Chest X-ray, PA view. Patient: 38 years old, sex M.
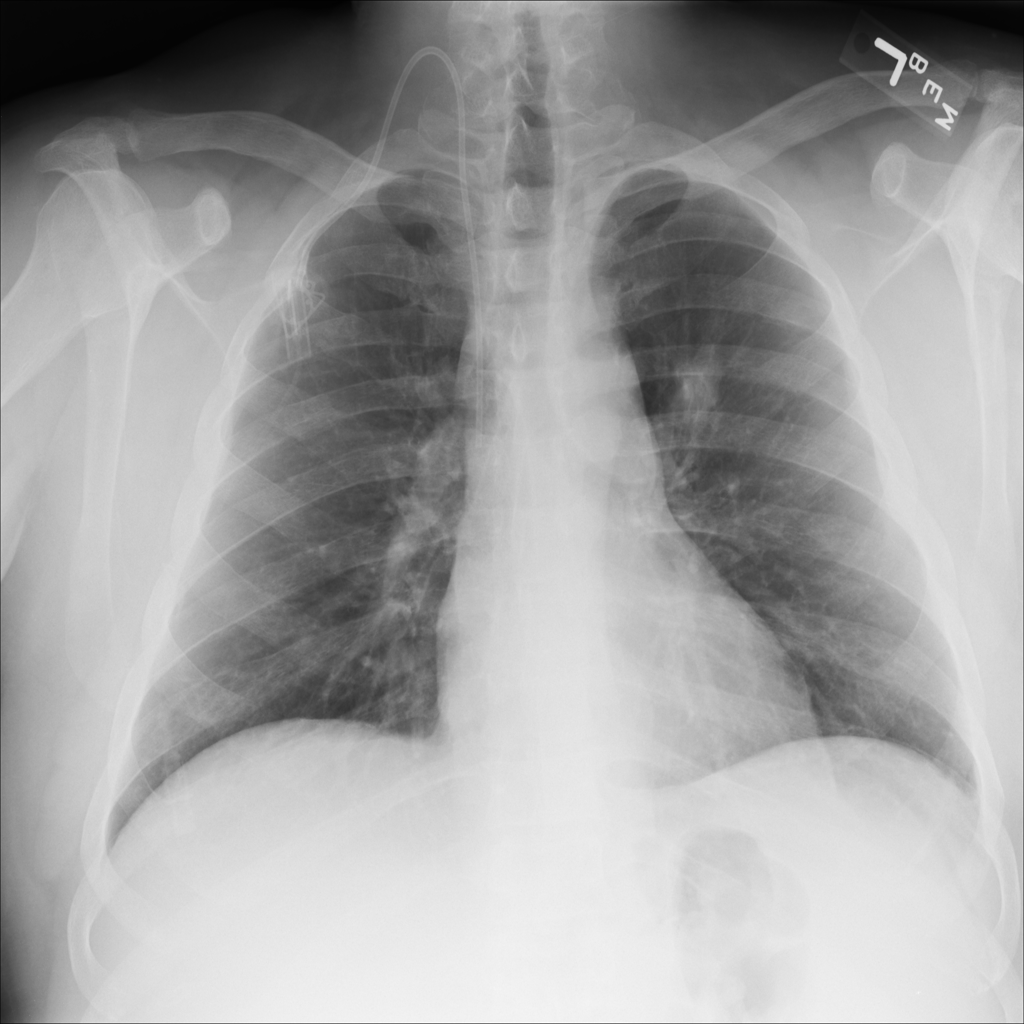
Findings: Mass, Nodule